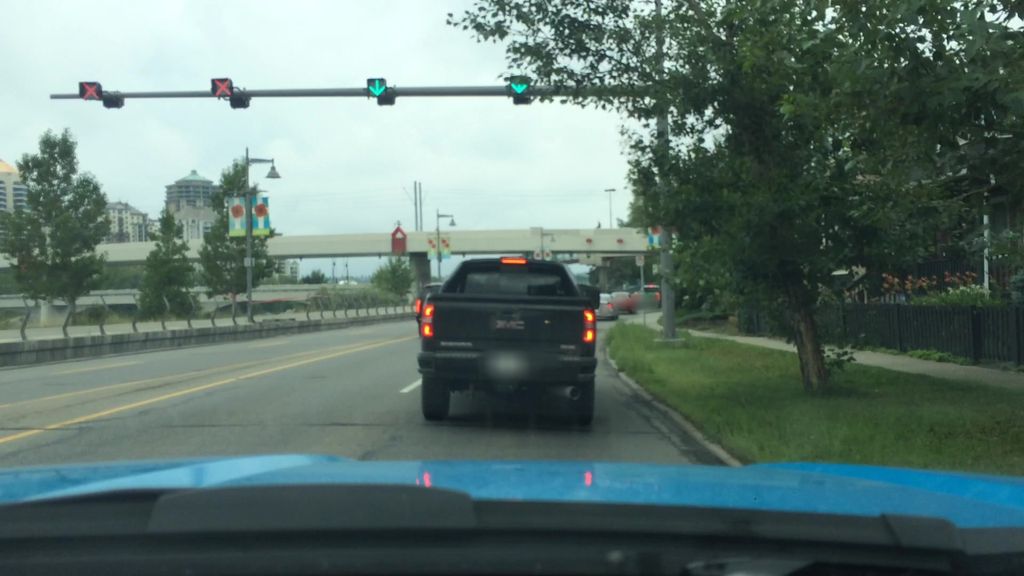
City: calgary